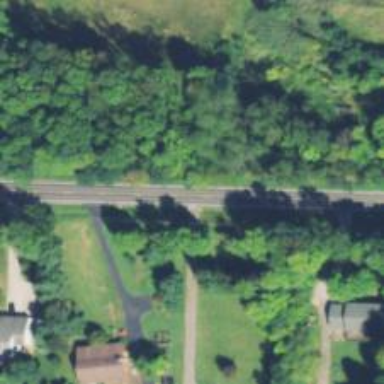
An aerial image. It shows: Tertiary road with asphalt surface.